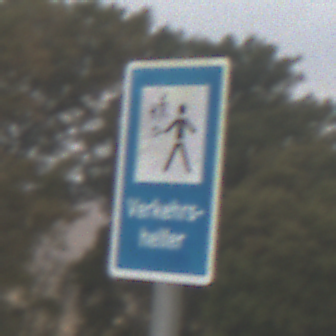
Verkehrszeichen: Verkehrshelfer
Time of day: MorningAfternoon
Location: Outdoor (Nature)
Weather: Overcast
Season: NotSpecified
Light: Natural